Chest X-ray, AP view. Patient: 72 years old, sex F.
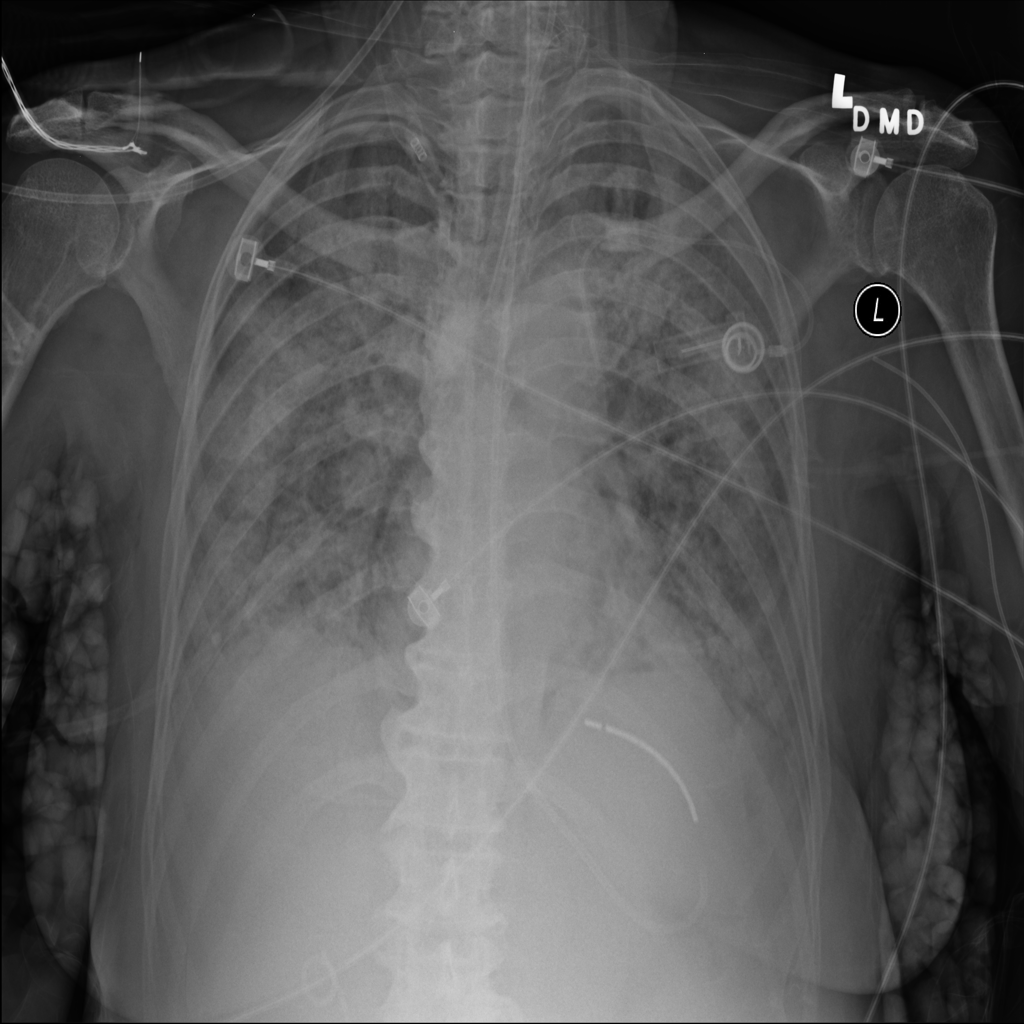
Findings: No Finding